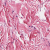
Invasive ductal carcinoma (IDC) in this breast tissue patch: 0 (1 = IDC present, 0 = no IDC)